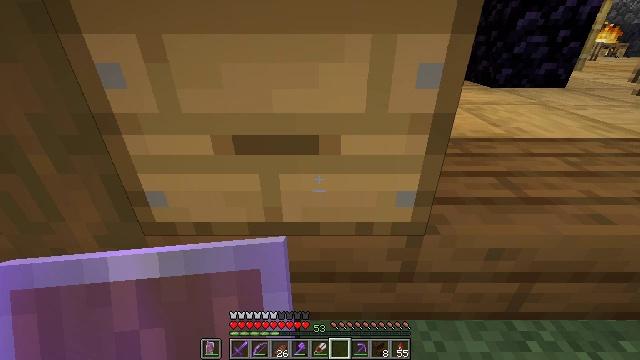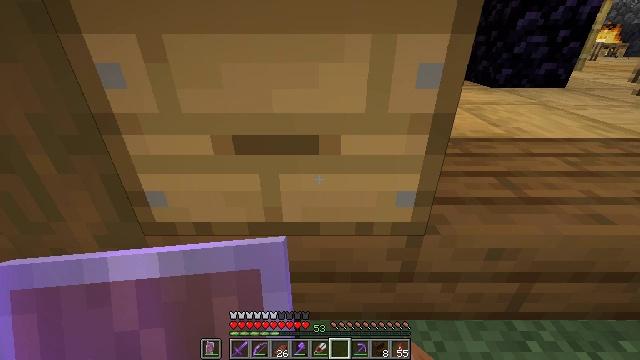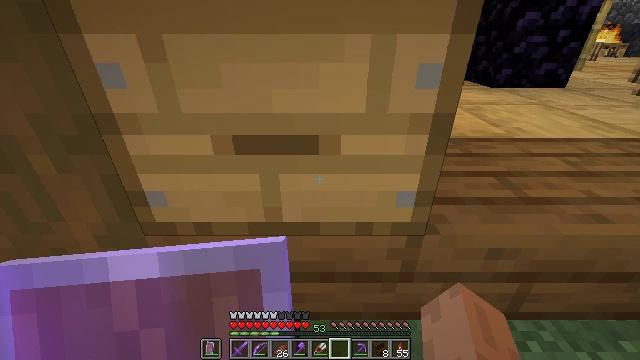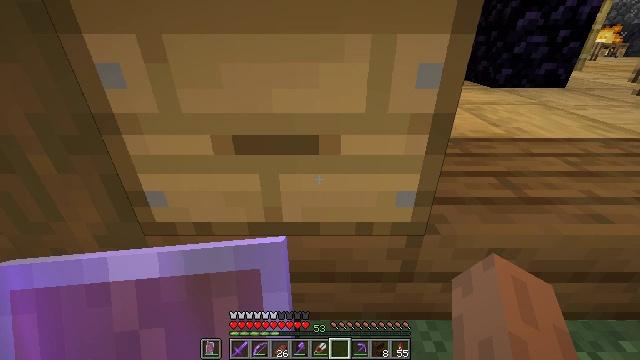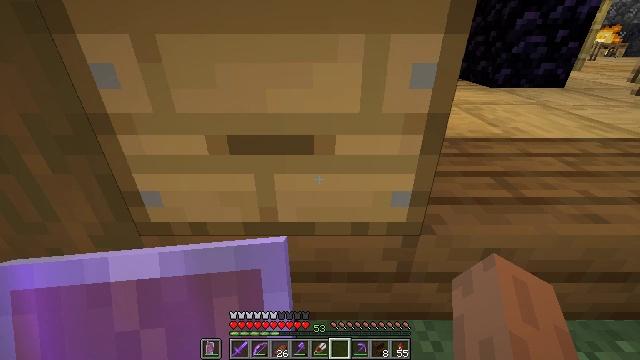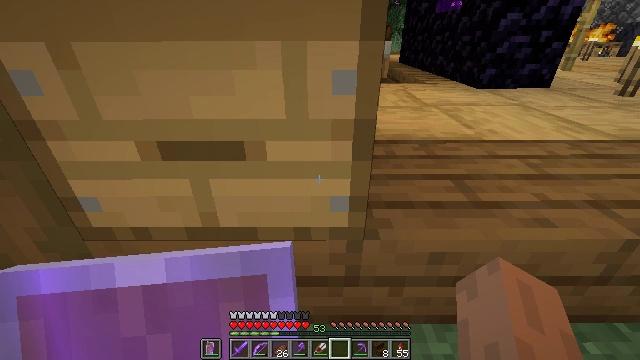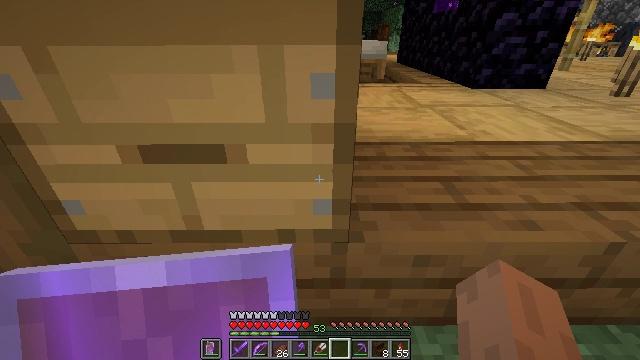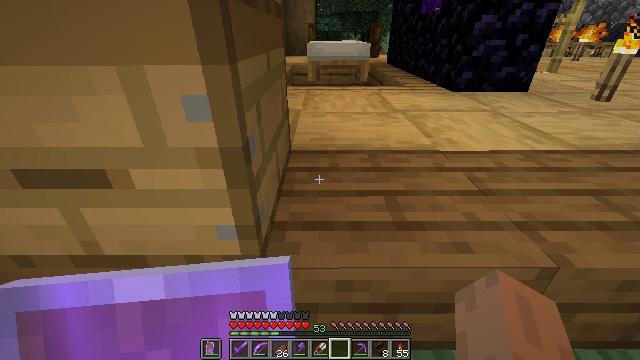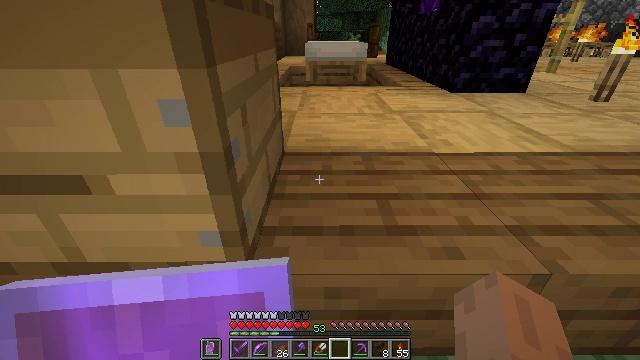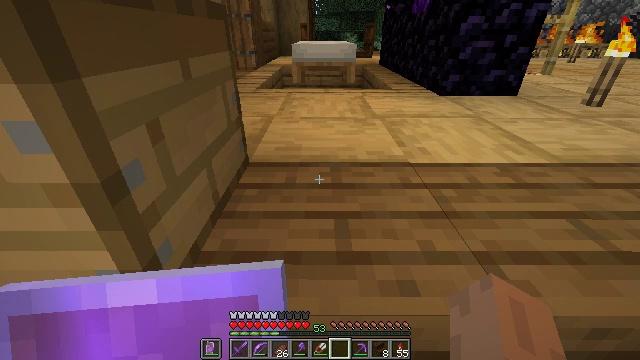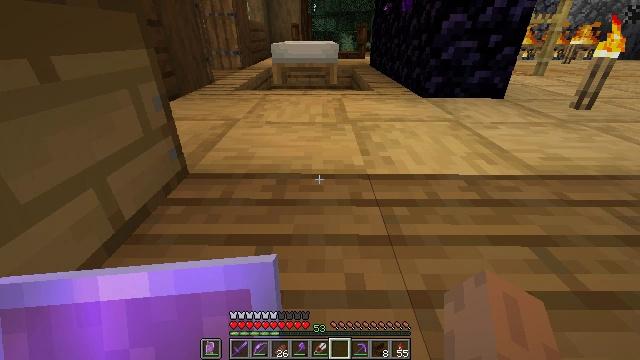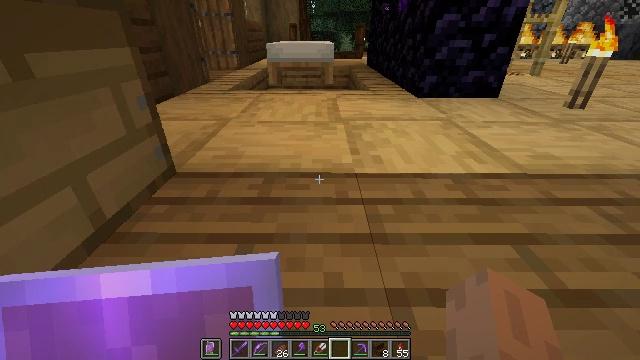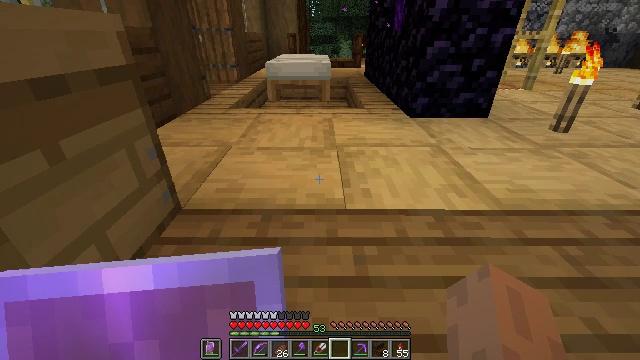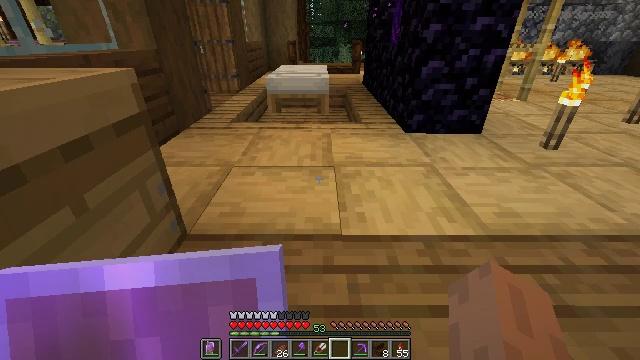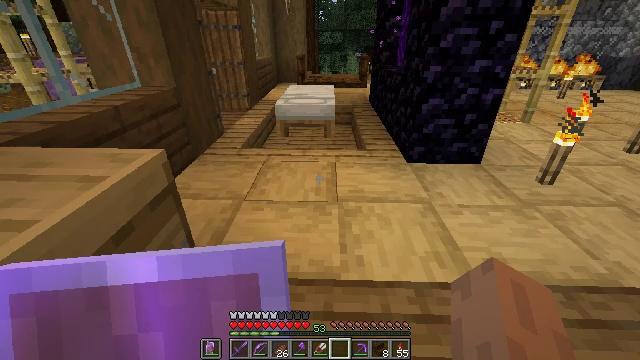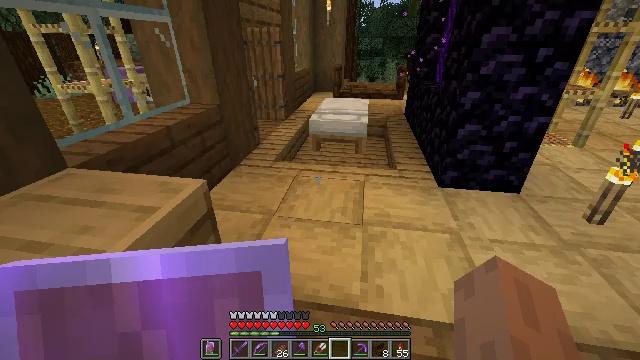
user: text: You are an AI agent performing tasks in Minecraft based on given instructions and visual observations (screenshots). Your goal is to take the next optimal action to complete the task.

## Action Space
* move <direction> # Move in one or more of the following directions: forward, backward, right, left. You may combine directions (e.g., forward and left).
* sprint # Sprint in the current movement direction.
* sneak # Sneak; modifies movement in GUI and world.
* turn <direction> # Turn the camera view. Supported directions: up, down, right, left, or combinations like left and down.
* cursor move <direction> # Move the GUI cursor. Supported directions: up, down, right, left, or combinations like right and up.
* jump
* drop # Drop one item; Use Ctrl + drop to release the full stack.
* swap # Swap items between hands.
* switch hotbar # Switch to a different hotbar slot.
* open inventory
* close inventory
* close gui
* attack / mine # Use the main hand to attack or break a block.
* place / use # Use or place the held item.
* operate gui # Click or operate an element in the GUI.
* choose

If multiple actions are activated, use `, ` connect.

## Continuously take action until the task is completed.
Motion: motion action
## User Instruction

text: Mine the beehive on the tree.
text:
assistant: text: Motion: no_op
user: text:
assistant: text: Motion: no_op
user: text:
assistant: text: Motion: no_op
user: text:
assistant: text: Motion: move right
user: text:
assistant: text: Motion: move right
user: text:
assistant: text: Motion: move right
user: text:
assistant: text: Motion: move forward and move right
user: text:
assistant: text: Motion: move forward and move right
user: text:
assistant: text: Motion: move forward and move right
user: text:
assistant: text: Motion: move forward and move right
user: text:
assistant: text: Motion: move forward
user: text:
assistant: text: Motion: move forward, jump
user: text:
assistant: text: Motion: move forward, jump
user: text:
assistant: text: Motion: move forward, turn left, jump
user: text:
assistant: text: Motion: move forward and move right, turn left, jump
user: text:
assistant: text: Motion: move forward and move right, turn left
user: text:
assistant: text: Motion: move forward and move right, turn left
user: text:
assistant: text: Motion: move forward and move right, turn left
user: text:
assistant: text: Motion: move forward and move right, turn left
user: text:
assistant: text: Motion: move forward and move right, turn left
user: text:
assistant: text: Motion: move forward and move right, turn left
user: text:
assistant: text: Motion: move forward and move right, turn left
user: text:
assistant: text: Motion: move forward and move right, turn left
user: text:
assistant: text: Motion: move forward and move right, turn left
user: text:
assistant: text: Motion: move right, turn left
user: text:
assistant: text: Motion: move right, turn left
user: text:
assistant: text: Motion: move right, turn left
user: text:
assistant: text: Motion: move right, turn left
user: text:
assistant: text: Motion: move right, turn left
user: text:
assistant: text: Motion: move right, turn left and down